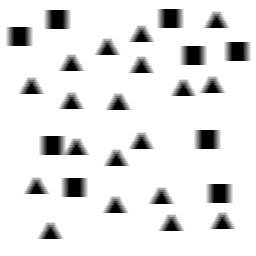
Squares: 9
Triangles: 19
Stars: 0
Total shapes: 28